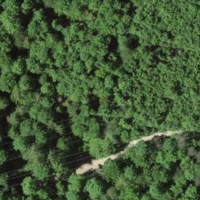
EUNIS habitat code: 41
Species observed at this site:
Lathyrus vernus